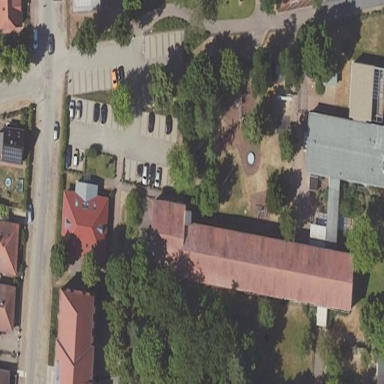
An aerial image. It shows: School.